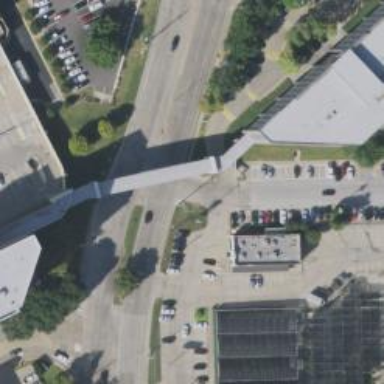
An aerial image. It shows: Office building.